Question: This is my page:
<URL>
And it's supposed to be a revision site for some students I'm tutoring, but I'm having some trouble getting a number to round to 2 dp and I'm not sure why. I've written on lines 99 to 107:
'''
function answers() {
c = Math.sqrt(a*a+b*b)
console.log(c)
Math.round(c*100)/100
console.log(c)
var el = document.getElementById("c")
el.innerHTML="$"+c+"$"
MathJax.Hub.Queue(["Typeset", MathJax.Hub, el])
}
'''
but for some reason it skips the Math.round() function. Here's a sample output from the console:
'''
46.32493928760188
46.32493928760188
'''
I just don't understand why it isn't rounding, what am I doing wrong? Strangely typing
'''
Math.round(c*100)/100
'''
directly into the console gives: '46.32'.
Screenshot:

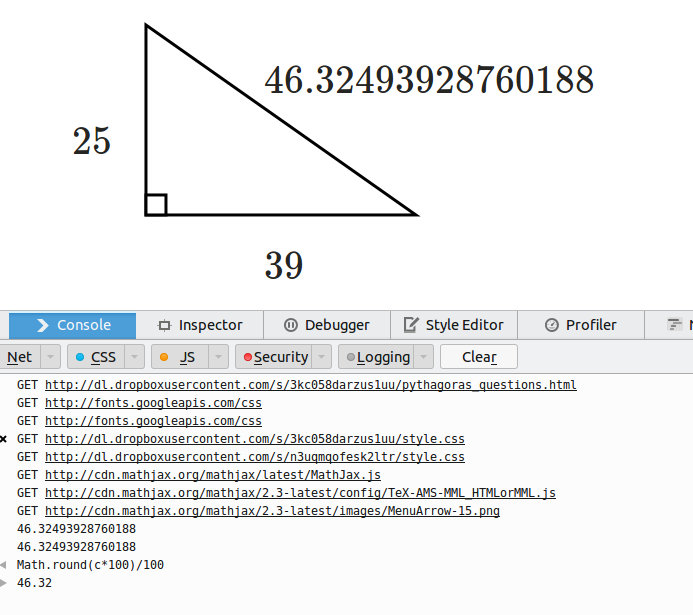
Answer: You need to assign the result of 'Math.round' to a variable, e.g.
'''
c = Math.round(c*100)/100;
'''